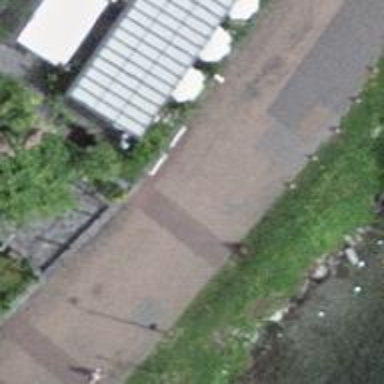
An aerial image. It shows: Restaurant.